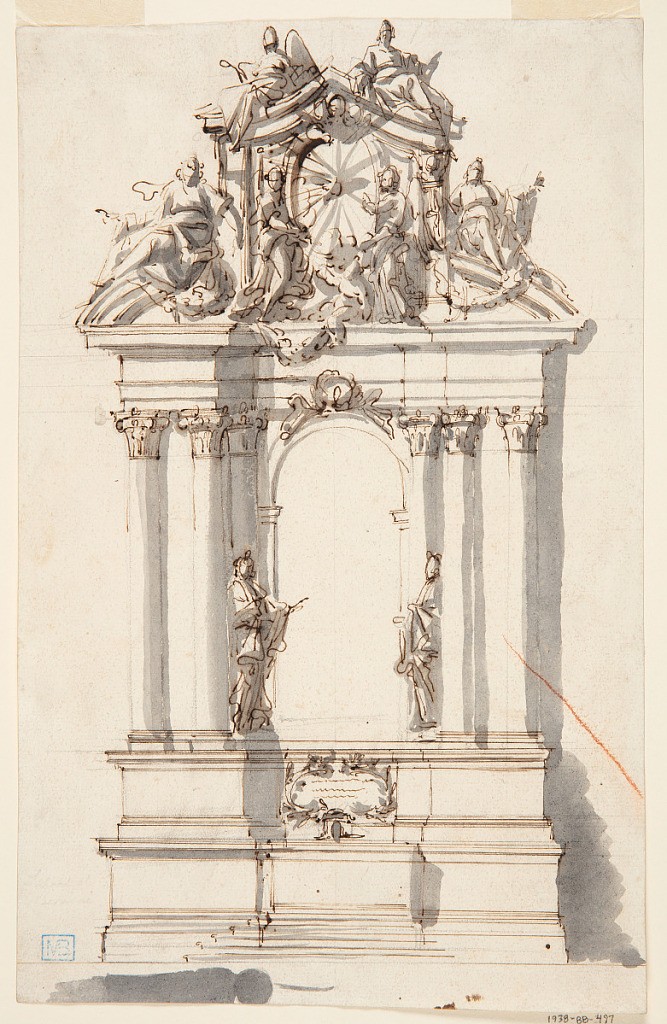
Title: Design for an Altar
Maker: Filippo Marchionni, Italian, 1732–1805
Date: ca. 1780–90
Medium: Pen and brown ink, brush and gray wash, black chalk, streak of brown chalk on white laid paper
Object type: Drawing
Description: Vertical rectangle. The mensa, altar stone, stands in the center of a sockle part, upon which a second sockle row stands. A small tabernacle stands in front of it, containing in its central part a reliquary shrine. The retable has the shape of an arch, which is flanked by three embedded columns on either side supporting the entablature and the broken pediment. Figures sit upon the cornices. Two angels support an ovoid with the dove in front of the central part, upon the entablature of which two more sit. Cherubims are on top of the ovoid. A small angel sits under it.